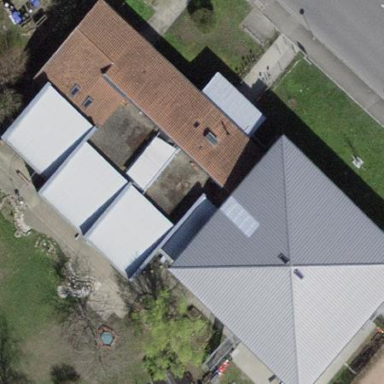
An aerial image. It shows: Kindergarten building. It is school for young children.